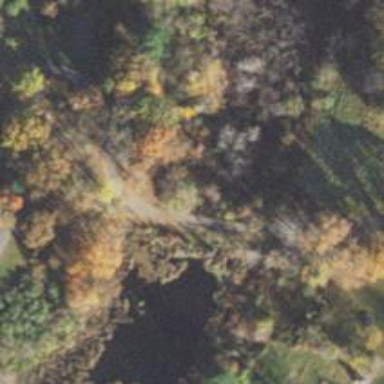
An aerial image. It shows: Culvert tunnel.